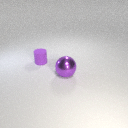
small purple rubber cylinder to the left of large purple metal sphere